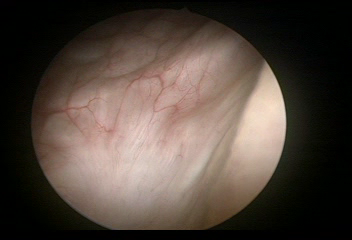
Modality: WLC
Class: Normal mucosa
Bladder cancer association: No